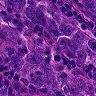
Metastatic tissue present: yes